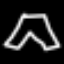
Label: pants